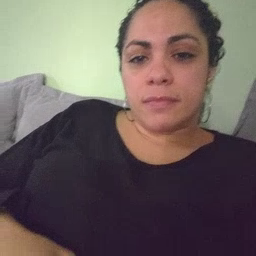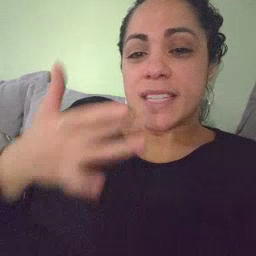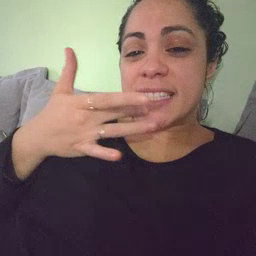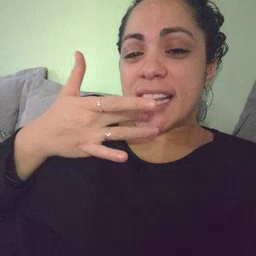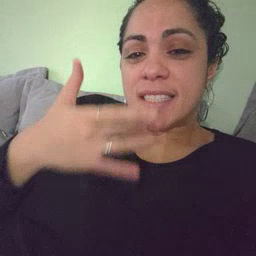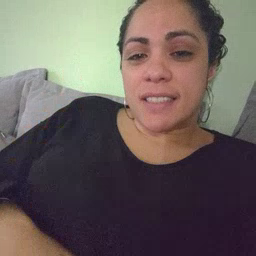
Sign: taste